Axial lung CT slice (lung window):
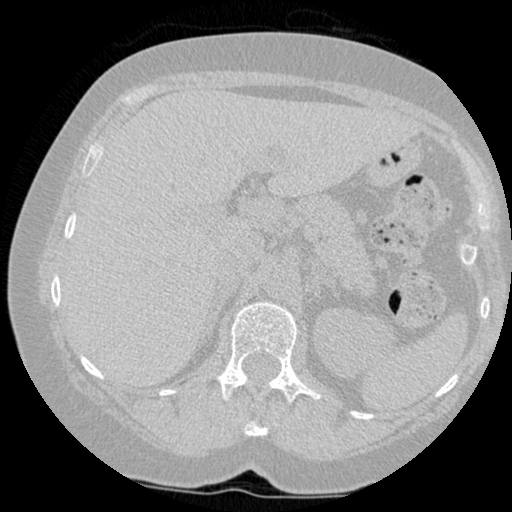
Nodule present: no